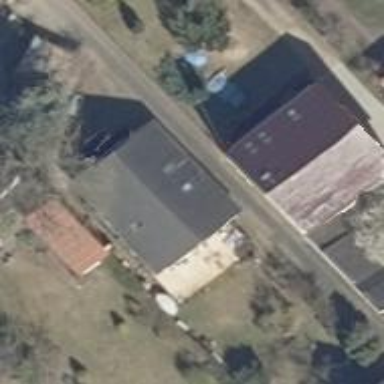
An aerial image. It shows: Detached building with gabled roof.